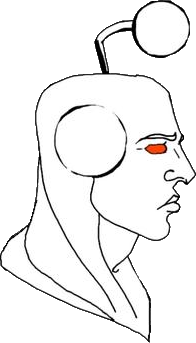
Label: 4_Yes_Chad